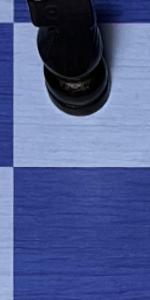
Label: Empty